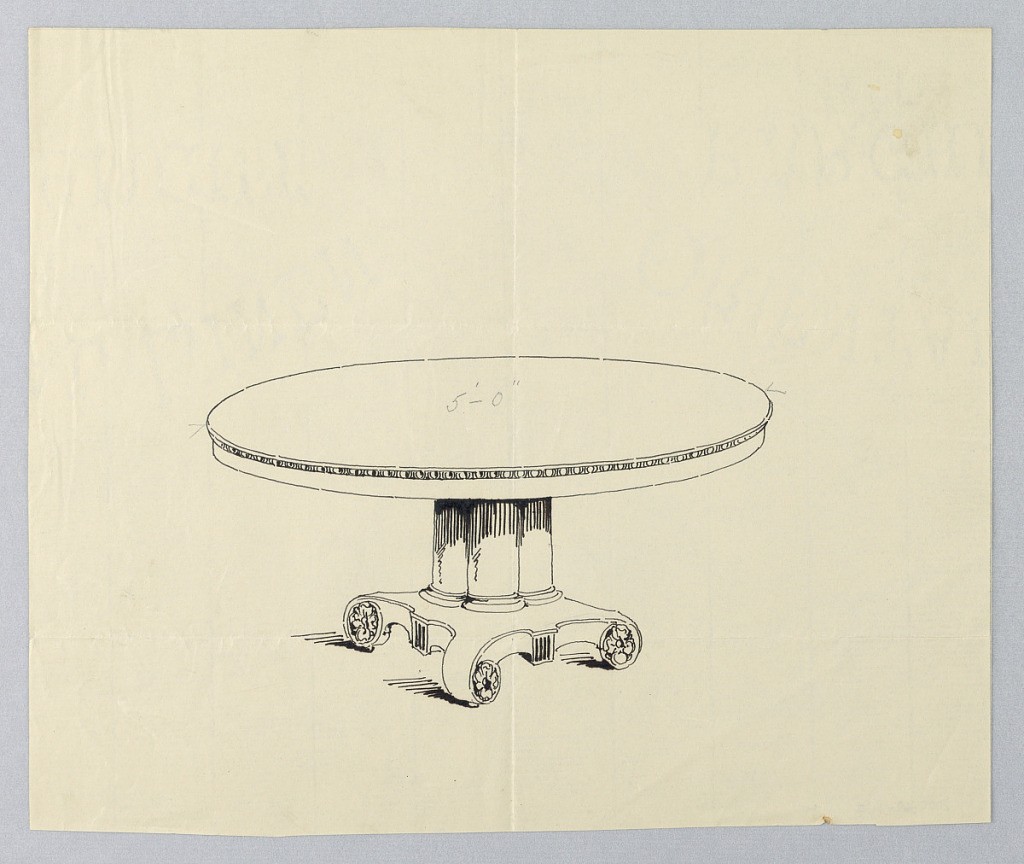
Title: Design for Round Table on Clustered-Column Support
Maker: A.N. Davenport Co.
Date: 1900–05
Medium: Pen and black ink on thin cream paper
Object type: Drawing
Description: Round top with egg-and-dart molding around edge, raised on support consisting of clustered columns, raised on molded rectangular base terminating in 4 [three shown] scroll-like feet with carved floral rosettes.